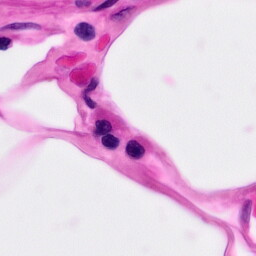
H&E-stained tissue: Pancreatic